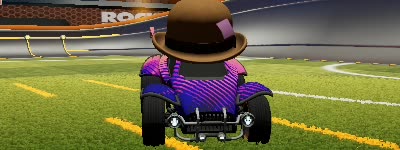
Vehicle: octane